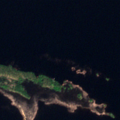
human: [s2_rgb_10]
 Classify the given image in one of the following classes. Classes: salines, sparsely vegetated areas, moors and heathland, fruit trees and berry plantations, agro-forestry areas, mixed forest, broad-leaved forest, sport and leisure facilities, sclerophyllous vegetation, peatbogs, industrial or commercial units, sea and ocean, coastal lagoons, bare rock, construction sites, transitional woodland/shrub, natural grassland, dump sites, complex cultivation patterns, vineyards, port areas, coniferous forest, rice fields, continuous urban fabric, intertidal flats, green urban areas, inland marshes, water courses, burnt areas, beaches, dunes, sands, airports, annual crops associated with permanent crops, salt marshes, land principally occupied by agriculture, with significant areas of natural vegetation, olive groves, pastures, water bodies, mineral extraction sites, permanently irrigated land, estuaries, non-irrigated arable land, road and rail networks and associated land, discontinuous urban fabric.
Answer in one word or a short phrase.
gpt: mixed forest, inland marshes, water bodies